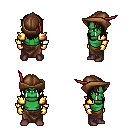
a pixel art fantasy rpg character, male body template, orc, green skin, gold arm armor, robe skirt, brown long hairstyle, leather cap, gold gloves, maroon shoes, four views (front, back, left, right), 2x2 character sprite sheet, small pixel art, hard edges, no anti-aliasing